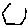
Label: hexagon